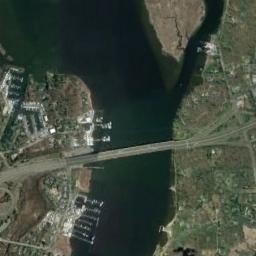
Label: bridge